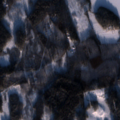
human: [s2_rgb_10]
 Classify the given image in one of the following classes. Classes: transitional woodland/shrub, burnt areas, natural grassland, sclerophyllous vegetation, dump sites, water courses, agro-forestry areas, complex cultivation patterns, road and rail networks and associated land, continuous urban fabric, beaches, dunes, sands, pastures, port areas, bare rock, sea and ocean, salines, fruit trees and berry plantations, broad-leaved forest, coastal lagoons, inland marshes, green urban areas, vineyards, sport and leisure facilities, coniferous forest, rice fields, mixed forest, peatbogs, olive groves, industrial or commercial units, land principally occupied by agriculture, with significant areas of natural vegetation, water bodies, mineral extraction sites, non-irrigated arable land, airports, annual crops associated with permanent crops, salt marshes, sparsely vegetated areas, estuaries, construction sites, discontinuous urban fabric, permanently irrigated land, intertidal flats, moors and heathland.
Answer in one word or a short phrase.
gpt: broad-leaved forest, coniferous forest, mixed forest, water bodies